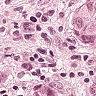
Metastatic tissue present: yes